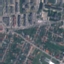
Land use / land cover class: Residential